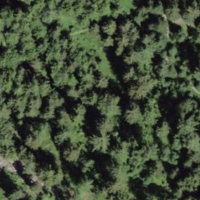
EUNIS habitat code: 43
Species observed at this site:
Circus aeruginosus
Oenanthe oenanthe
Aquila chrysaetos
Lyrurus tetrix
Charadrius morinellus
Falco tinnunculus
Corvus corax
Ficedula hypoleuca